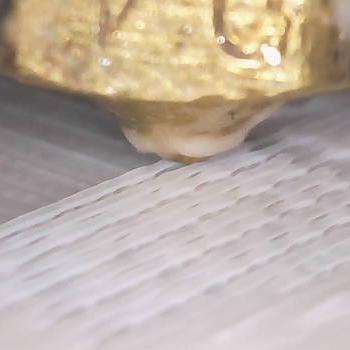
Flow rate: 33%